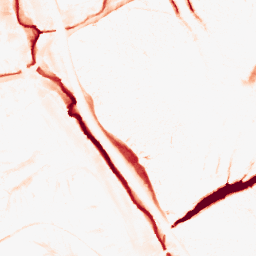
Category: morphological
Decomposition family: tophat
Decomposition parameters: size: 10
mode: black
Upsampling method: lanczos
Upsampling parameters: scale: 8
Upsampling scale: 8